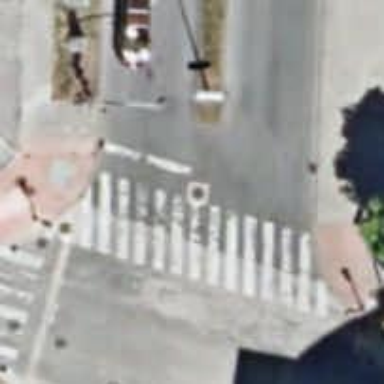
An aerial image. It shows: Road with traffic signals at crossing.